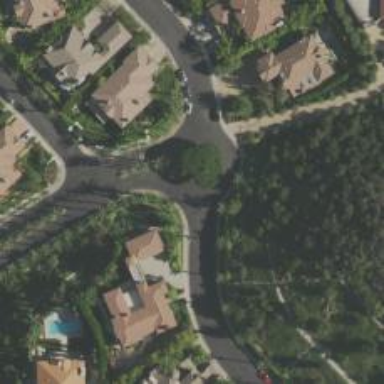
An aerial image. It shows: Circular junction on residential road.